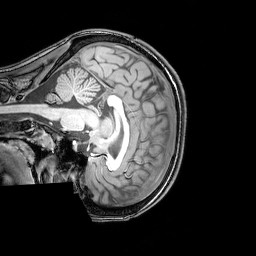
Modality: T1w
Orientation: sagittal
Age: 24
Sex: female
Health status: healthy
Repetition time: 0.081 s
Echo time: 0.037 s